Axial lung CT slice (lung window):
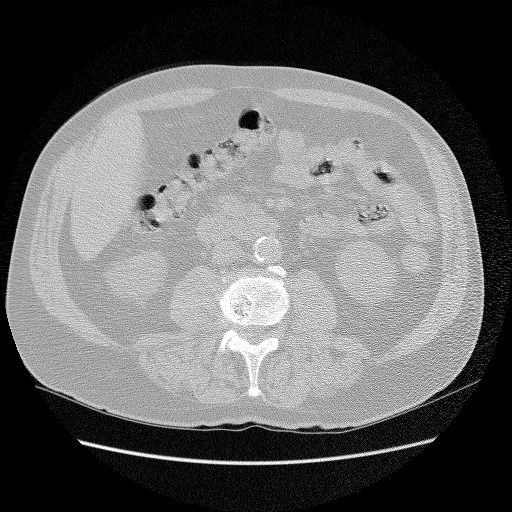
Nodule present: no